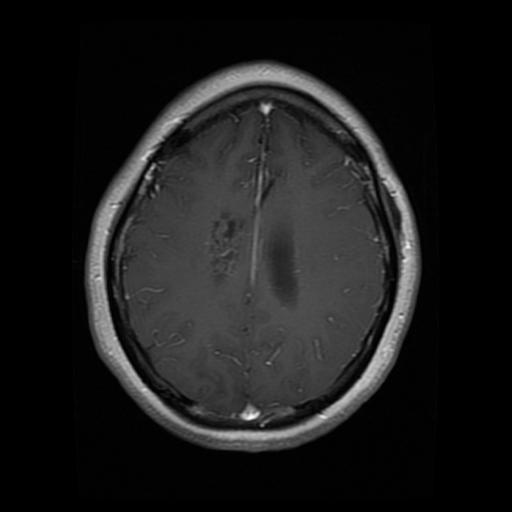
Label: glioma